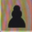
Piece: bP